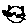
Label: cat